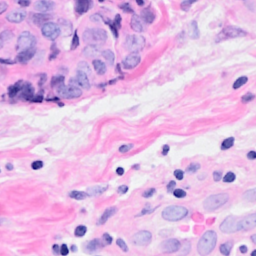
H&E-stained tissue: Breast